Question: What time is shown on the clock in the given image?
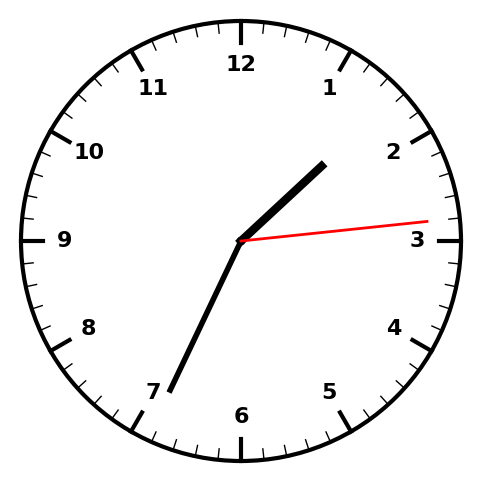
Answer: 01:34:14